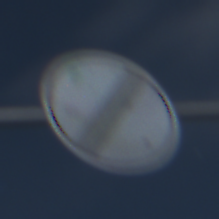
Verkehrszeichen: EndeSaemtlicherBegrenzungen
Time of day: Night
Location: Outdoor (Nature)
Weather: PartlyCloudy
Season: NotSpecified
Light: Natural